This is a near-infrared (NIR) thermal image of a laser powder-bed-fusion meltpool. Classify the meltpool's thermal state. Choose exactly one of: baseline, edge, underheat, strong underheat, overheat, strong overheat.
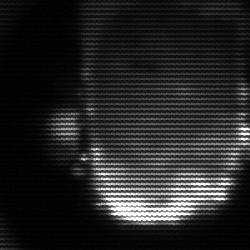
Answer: baseline